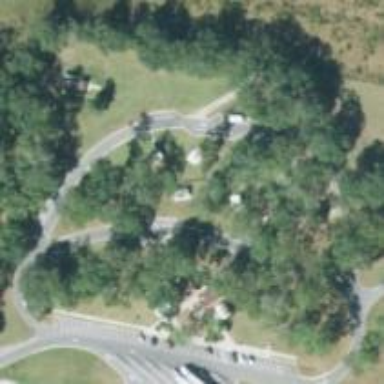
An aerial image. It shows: Rest area on the road.